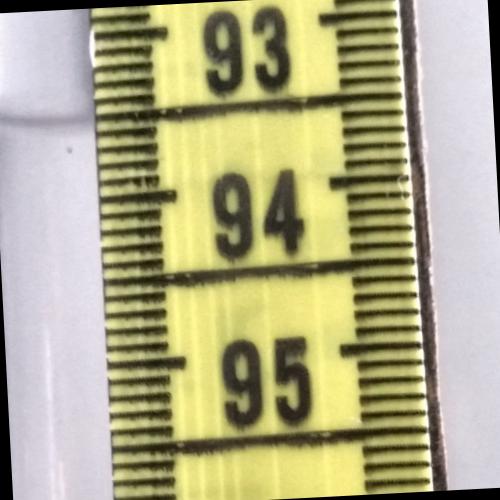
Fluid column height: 93.5 cm